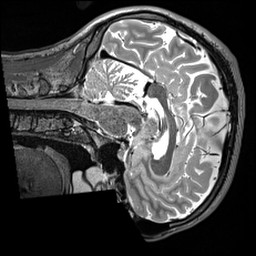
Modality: T2w
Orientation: sagittal
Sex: male